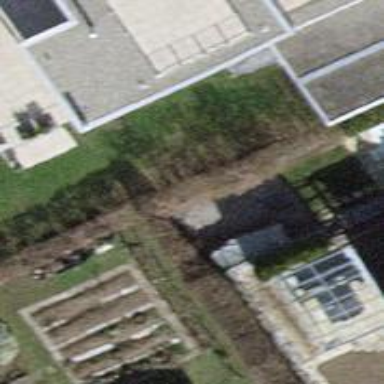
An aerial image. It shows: Hedge acting as barrier.